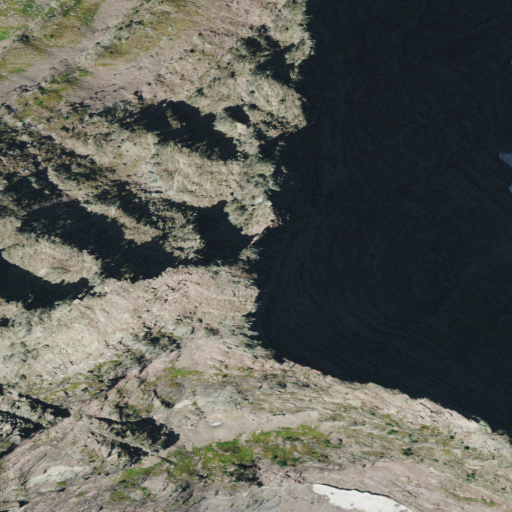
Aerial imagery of mountain in Montana named Walton Mountain containing barren land, evergreen forest, shrub, snow, and grassland